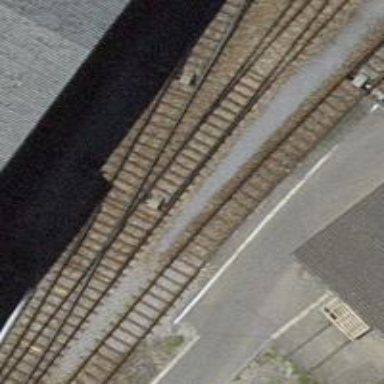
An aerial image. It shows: Railway yard with one track.